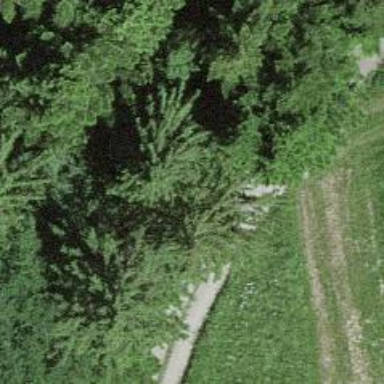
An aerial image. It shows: Unpaved service road.